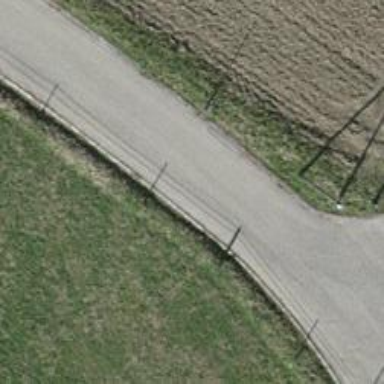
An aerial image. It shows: Asphalt service road.